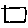
Label: square